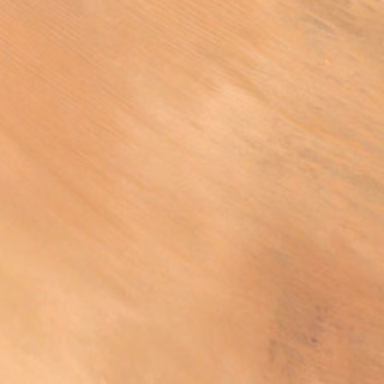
This is a large piece of yellow desert .